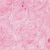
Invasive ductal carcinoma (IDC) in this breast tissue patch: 0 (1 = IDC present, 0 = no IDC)